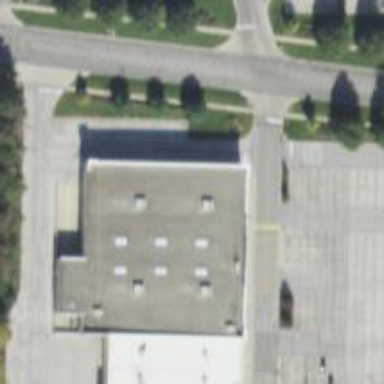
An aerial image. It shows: Retail building.